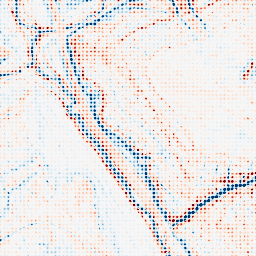
Category: edge_preserving
Decomposition family: anisotropic_diffusion
Decomposition parameters: iterations: 20
kappa: 50
gamma: 0.2
Upsampling method: sinc_hamming
Upsampling parameters: scale: 8
kernel_size: 4
Upsampling scale: 8